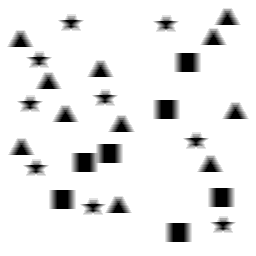
Squares: 7
Triangles: 11
Stars: 9
Total shapes: 27